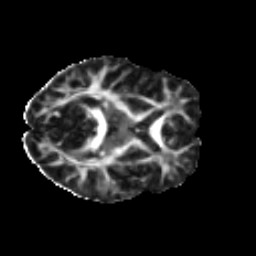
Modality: FA
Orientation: axial
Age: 46
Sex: female
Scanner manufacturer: ge
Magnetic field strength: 3 T
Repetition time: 7.8 s
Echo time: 0.0606 s